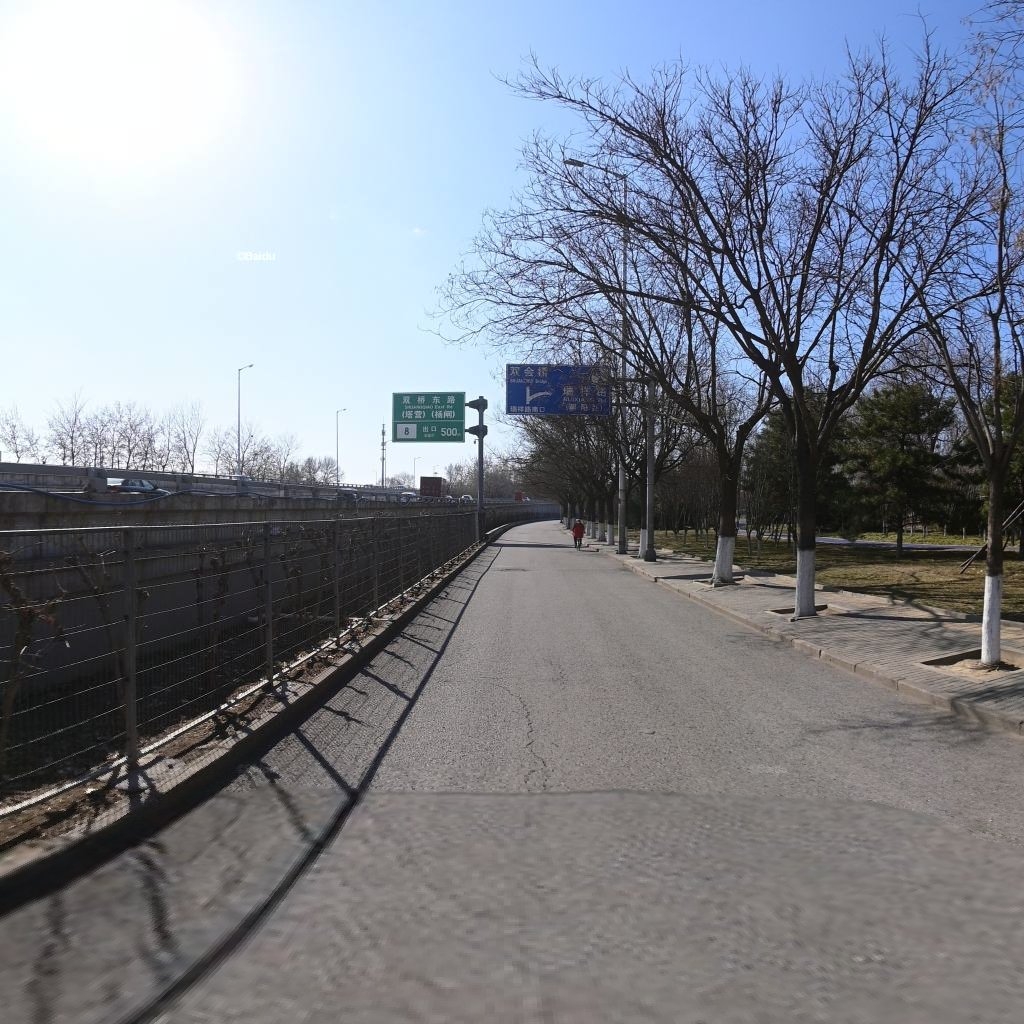
Region: Chaoyang
Road damage annotations: longitudinal crack